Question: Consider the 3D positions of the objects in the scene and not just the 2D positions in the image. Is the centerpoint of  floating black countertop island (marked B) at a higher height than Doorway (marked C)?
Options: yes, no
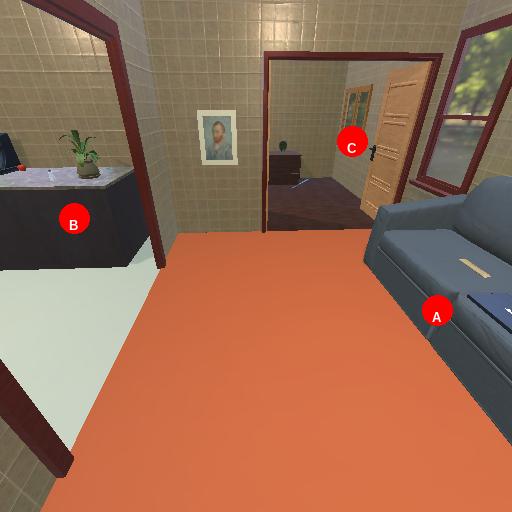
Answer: yes